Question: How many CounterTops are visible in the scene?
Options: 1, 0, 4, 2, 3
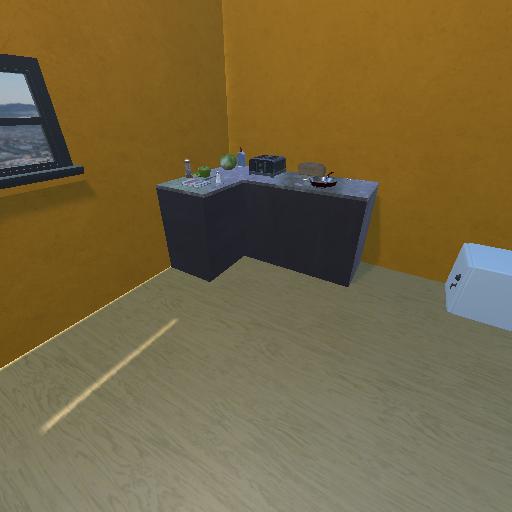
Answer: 1